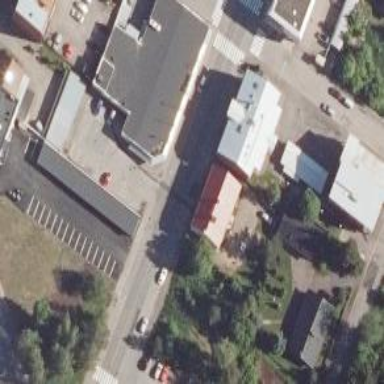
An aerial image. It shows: Convenience shop.